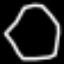
Label: octagon